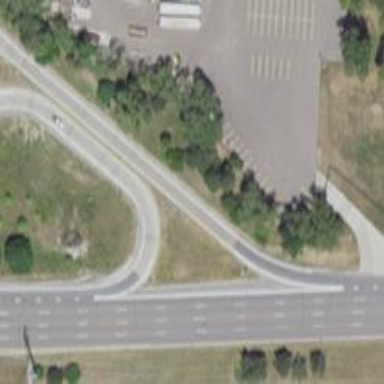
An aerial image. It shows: Trunk link highway.